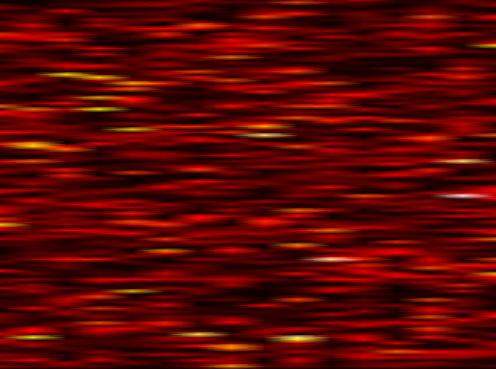
Label: FBMC